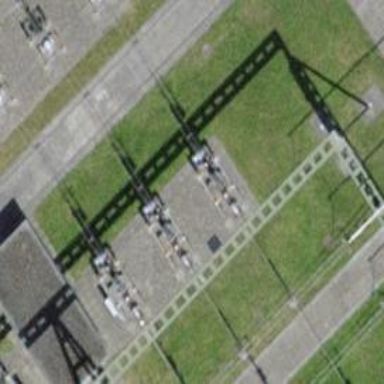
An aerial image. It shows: Bay for power lines.